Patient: sex M, age 68
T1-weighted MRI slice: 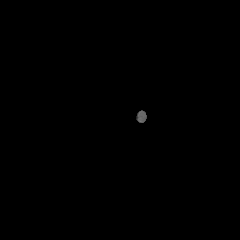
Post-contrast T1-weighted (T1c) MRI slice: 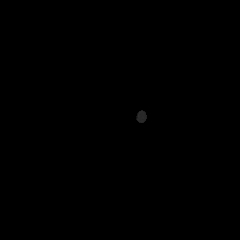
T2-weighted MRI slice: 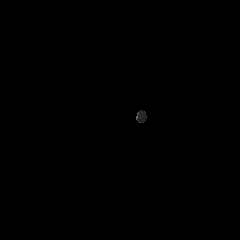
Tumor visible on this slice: no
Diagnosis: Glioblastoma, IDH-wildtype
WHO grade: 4